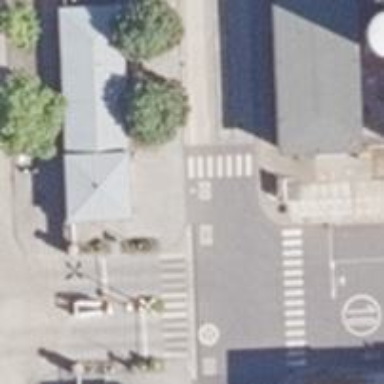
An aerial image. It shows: Zebra crossing on the road.